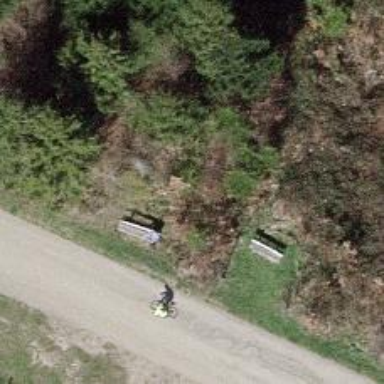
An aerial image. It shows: Bench.